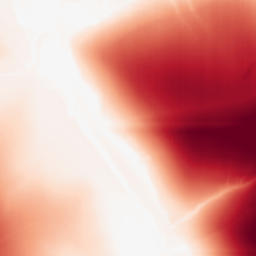
Category: morphological
Decomposition family: rolling_ball
Decomposition parameters: radius: 200
Upsampling method: quintic
Upsampling parameters: scale: 4
Upsampling scale: 4